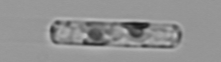
Label: Guinardia_delicatula